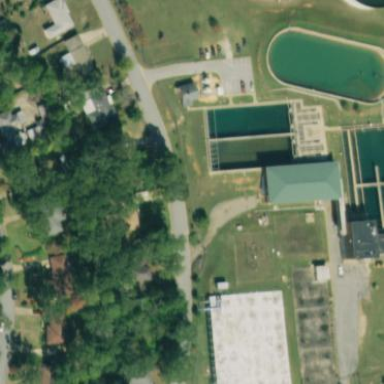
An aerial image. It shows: Wastewater plant.